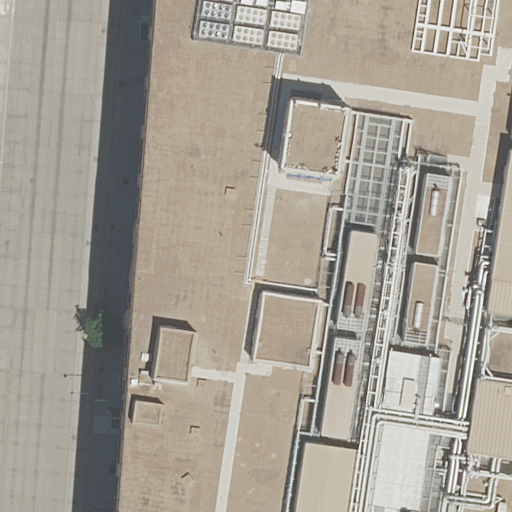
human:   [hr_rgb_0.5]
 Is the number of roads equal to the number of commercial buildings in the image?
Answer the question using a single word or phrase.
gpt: no

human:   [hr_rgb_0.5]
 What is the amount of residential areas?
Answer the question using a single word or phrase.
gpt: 1

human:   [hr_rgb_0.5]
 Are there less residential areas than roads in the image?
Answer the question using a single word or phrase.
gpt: yes

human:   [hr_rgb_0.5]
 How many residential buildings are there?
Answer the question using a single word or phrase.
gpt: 1

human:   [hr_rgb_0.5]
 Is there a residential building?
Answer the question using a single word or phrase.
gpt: yes

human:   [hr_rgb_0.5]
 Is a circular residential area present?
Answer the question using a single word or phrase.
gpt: no

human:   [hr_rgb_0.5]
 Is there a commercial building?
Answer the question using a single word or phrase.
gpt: no

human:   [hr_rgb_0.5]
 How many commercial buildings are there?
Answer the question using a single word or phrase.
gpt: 0

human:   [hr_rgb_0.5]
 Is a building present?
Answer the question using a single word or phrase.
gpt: yes

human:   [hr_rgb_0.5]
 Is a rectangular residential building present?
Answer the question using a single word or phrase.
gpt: yes

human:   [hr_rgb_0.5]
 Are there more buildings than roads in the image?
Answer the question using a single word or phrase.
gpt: no

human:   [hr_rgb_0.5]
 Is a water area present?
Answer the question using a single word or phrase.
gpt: no

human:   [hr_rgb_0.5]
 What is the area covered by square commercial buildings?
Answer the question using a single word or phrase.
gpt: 0m2

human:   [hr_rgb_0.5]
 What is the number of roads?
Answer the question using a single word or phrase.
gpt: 3

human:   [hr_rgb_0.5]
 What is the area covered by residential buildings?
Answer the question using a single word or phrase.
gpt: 3954m2

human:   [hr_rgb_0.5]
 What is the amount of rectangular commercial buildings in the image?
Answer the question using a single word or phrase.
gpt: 0

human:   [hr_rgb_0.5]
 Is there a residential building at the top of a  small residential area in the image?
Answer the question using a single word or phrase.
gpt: no

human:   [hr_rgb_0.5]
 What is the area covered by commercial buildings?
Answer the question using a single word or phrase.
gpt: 0m2

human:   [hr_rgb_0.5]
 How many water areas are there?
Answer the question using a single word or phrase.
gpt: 0

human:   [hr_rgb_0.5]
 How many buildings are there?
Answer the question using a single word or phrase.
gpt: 1

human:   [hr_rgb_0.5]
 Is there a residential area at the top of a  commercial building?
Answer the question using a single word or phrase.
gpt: no

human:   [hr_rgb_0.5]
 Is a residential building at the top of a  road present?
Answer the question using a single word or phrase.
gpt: yes

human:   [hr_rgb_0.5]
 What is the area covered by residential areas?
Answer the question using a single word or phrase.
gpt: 10612m2

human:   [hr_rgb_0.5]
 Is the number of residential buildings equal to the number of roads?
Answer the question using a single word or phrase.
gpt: no

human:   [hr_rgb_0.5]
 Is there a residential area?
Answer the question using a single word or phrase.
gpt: yes

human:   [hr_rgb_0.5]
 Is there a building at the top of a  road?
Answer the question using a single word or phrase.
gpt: yes

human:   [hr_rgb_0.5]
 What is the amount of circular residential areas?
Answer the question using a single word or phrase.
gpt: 0

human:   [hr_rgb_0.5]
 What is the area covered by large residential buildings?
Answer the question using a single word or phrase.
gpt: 3954m2

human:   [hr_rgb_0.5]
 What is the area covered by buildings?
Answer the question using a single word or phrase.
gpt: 3954m2

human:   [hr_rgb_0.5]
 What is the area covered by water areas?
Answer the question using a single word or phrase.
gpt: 0m2

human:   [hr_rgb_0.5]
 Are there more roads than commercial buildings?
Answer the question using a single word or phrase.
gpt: yes

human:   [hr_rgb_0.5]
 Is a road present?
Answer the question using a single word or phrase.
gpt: yes

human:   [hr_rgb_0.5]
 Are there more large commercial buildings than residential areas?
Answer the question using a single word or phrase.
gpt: no

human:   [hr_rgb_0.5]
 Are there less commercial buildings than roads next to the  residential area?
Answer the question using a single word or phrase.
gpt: yes

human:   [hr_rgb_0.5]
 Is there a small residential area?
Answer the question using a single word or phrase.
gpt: no

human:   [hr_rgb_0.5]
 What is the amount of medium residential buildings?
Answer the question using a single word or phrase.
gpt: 0

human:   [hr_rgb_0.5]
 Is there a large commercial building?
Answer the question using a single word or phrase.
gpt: no

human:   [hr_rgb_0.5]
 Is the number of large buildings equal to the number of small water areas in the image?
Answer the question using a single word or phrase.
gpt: no

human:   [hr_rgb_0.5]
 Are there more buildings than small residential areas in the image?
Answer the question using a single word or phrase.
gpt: yes

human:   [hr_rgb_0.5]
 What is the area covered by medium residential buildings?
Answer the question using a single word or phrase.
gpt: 0m2

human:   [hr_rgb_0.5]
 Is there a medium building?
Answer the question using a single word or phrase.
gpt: no

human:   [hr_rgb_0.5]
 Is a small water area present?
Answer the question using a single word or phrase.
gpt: no

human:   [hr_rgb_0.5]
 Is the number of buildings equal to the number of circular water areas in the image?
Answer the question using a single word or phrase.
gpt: no

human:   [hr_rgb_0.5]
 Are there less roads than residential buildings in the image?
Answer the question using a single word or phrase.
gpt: no

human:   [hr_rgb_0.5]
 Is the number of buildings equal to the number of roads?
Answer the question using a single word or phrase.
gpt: no

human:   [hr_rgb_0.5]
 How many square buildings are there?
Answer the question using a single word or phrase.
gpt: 0

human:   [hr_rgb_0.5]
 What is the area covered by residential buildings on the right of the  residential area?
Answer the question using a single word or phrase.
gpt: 0m2

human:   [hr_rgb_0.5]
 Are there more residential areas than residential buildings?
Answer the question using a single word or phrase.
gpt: no

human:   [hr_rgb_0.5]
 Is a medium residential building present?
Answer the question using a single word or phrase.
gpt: no

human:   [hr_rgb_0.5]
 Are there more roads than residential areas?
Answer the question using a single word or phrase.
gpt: yes

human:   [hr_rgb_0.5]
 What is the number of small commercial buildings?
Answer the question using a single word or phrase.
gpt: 0

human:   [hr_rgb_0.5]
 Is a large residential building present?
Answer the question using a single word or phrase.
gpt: yes

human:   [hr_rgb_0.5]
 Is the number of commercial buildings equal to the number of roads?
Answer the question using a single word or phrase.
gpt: no

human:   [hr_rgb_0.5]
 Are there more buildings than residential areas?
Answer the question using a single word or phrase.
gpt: no

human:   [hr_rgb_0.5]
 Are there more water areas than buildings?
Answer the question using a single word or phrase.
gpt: no

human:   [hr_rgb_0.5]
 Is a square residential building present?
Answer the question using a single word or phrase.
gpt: no

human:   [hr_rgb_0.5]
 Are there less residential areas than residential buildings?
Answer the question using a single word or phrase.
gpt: no

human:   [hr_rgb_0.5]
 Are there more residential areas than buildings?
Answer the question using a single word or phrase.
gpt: no

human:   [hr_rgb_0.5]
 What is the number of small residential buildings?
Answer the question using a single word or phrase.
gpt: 0

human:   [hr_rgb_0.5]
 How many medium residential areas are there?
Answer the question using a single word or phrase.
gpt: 0

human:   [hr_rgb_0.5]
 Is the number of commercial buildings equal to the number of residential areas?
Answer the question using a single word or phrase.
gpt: no

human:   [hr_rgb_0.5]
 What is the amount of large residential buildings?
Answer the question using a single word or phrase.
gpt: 1

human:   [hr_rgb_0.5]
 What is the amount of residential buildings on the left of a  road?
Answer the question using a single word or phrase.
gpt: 0

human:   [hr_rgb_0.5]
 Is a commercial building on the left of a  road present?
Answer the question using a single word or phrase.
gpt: no